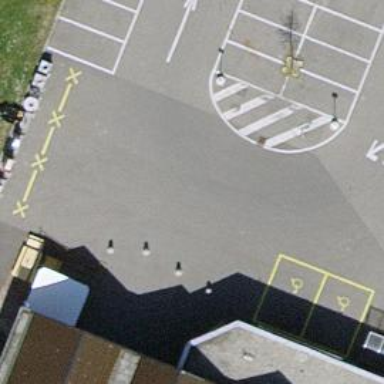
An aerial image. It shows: Block barrier.